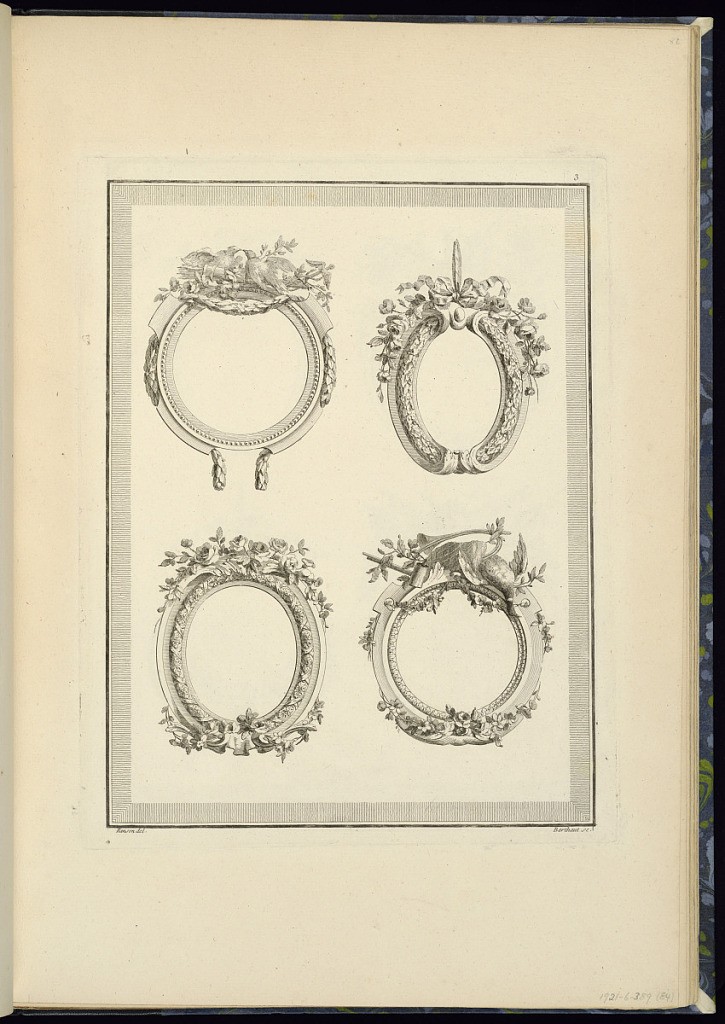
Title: Four Medallion or Frame Designs
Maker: Pierre Ranson, French, 1736–1786
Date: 1778
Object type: Print
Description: Four designs for medallions or frames, oval and round, decorated with moldings and topped with trophies. The ornament and motifs include laurel leaves, rosettes, ribbon, beads, acanthus leaves, festoons of leaves, foliate branches, flowers, horn, hunting net, birds, caduceus, and a quiver of arrows. The plate is numbered and signed.